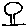
Label: tree